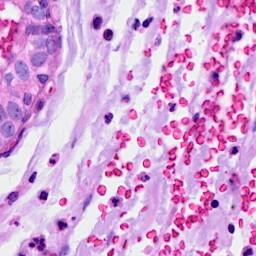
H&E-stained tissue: Breast